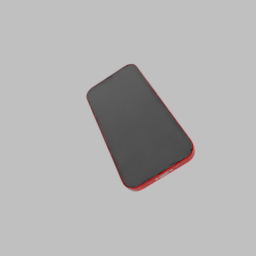
Label: electronics